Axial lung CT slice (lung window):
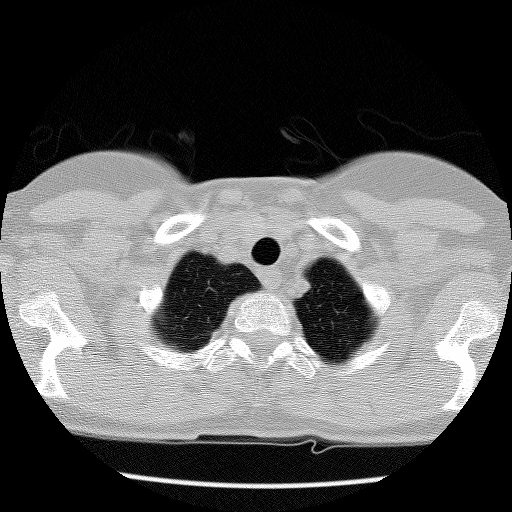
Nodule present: no